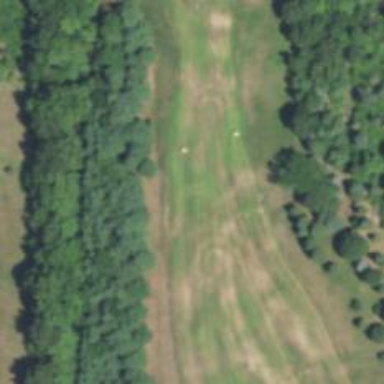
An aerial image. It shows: Golf hole.